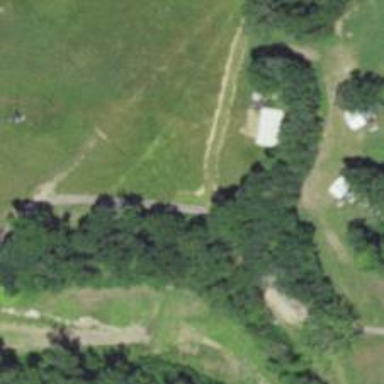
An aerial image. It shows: Disc golf hole.